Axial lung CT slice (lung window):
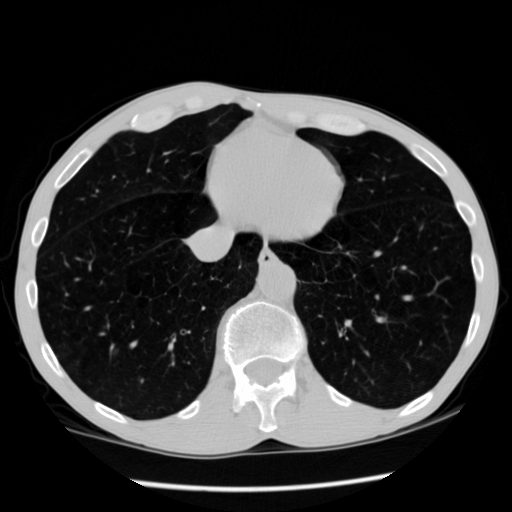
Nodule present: no